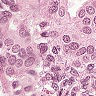
Metastatic tissue present: yes